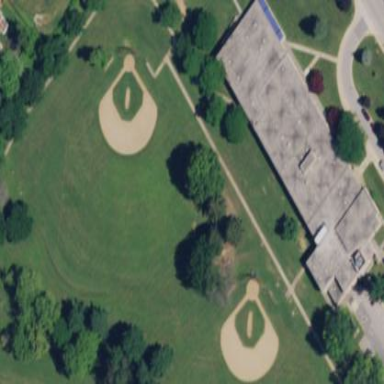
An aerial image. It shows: Softball pitch for leisure and sport activities.